Question: I want to draw a custom table to be a way similar to this one in the picture

I have tried the TableLayoutPanel but i can't get something similar to this one, So your help would be very appreciated and thanks in advance.
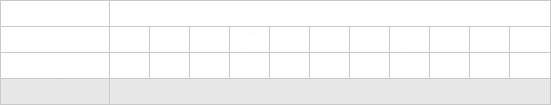
Answer: You can still use a 'TableLayoutPanel' and change the <URL> of the controls inside the panel.
Check <URL>